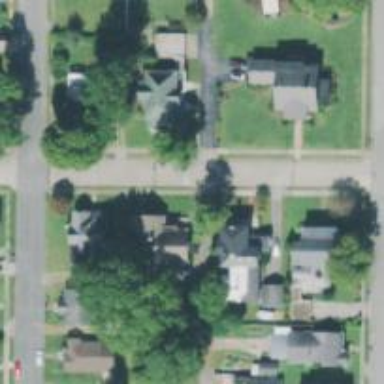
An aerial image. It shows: Alley classified as service road.